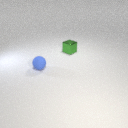
small green metal cube to the right of small blue rubber sphere